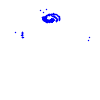
Particle: electron